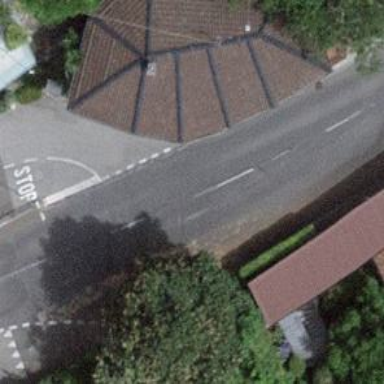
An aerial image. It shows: Post box.